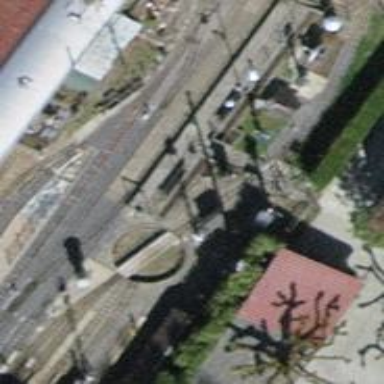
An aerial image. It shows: Miniature railway.